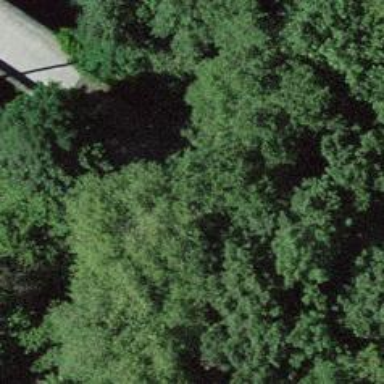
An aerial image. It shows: Bridleway bridge.